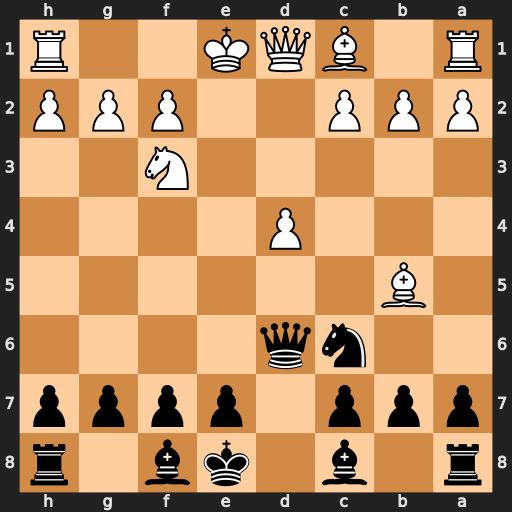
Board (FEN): r1b1kb1r/ppp1pppp/2nq4/1B6/3P4/5N2/PPP2PPP/R1BQK2R
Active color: b
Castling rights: KQkq
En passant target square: -
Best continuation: Qb4+ c3 Qxb5